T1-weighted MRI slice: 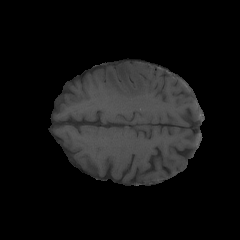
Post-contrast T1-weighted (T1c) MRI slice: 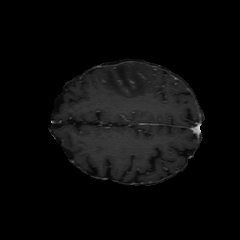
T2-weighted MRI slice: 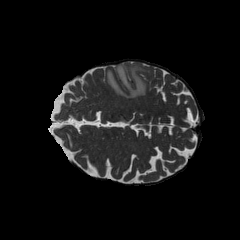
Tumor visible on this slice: yes